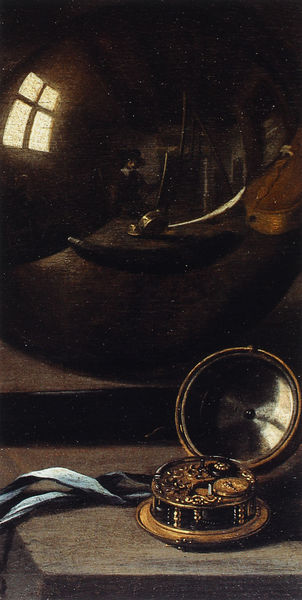
Titel: Vanitasstilleben
Künstler: Pieter Claesz
Institution: Nürnberg, Germanisches Nationalmuseum
Schlagwörter: blau, dunkel, feder, mann, braun, fenster, glas, schwarz, tisch, malerei, band, mensch, spiegel, spiegelung, gold, realismus, person, rund, stillleben, maler, uhr, metall, deckel, taschenuhr, rundung, franzose, vergrößerung, spieluhr, urnamente